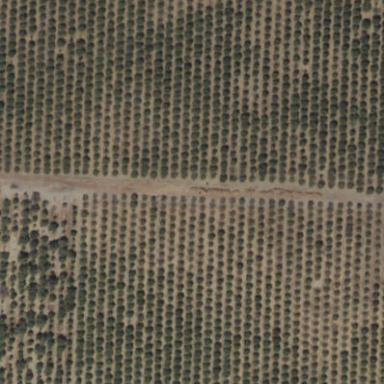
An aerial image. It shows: Orchard filled with almond trees.